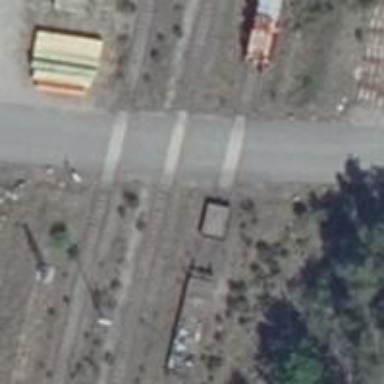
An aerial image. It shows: Railway yard in service.